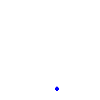
Particle: kaon